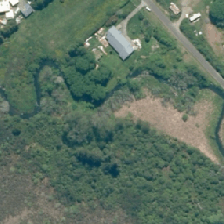
Land cover: broadleaved_indigenous_hardwood